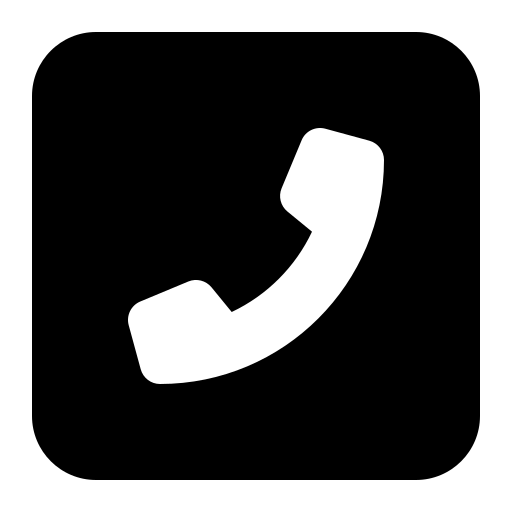
Tags: icon, FontAwesome, fa-icon, solid, square, phone, flip